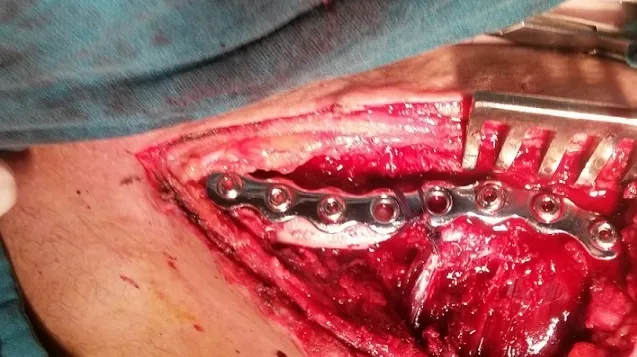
Open reduction and plate osteosynthesis of the clavicle fracture.
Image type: medical_photograph (other_medical_photograph)